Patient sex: M
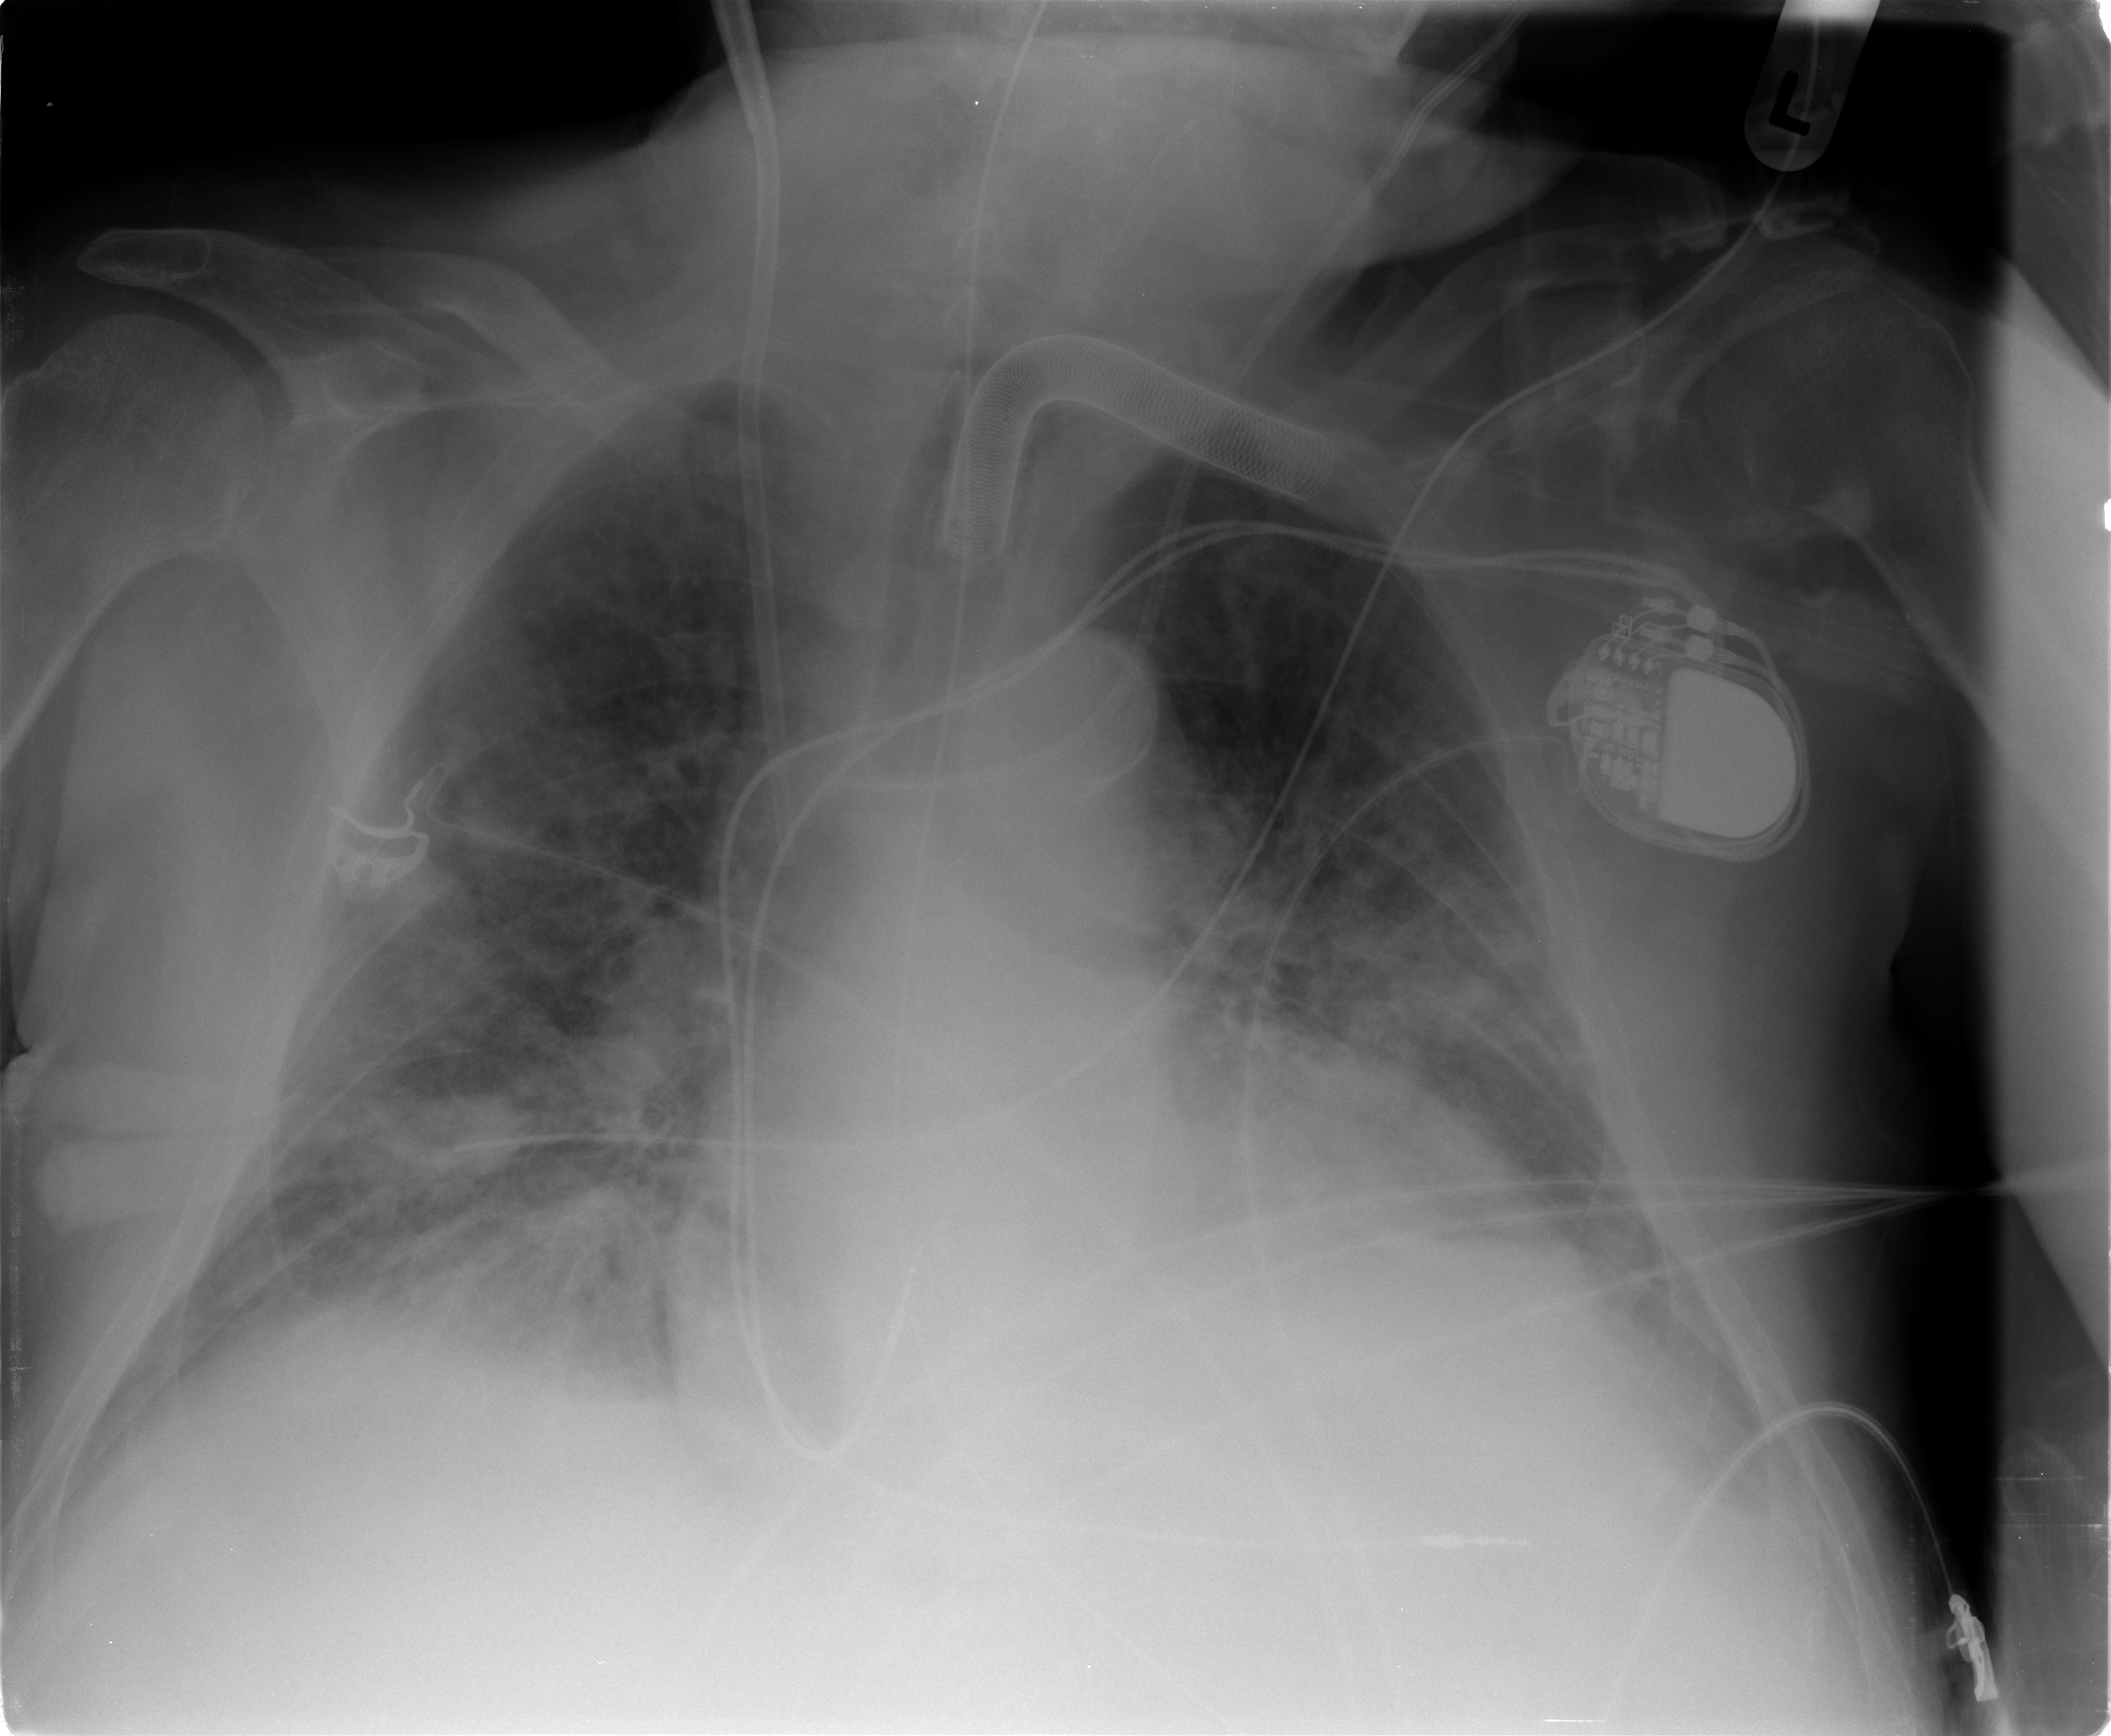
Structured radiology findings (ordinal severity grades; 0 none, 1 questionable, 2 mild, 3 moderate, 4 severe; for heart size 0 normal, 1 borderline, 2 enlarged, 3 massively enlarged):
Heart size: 2
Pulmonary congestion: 3
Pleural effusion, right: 2
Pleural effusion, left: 2
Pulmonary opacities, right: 3
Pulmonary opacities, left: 2
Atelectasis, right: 2
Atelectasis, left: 2